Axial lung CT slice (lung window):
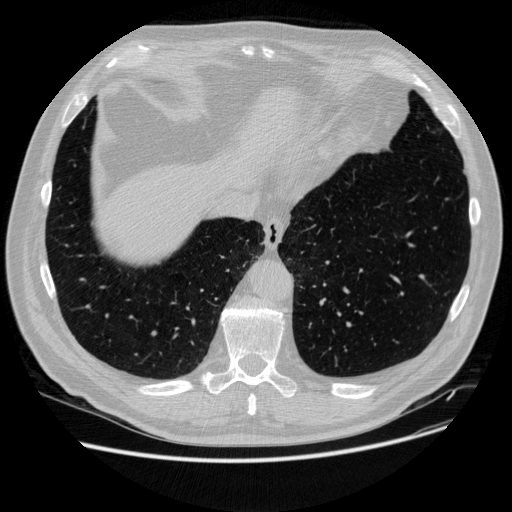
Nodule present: no